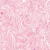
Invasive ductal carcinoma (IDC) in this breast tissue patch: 0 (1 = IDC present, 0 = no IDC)